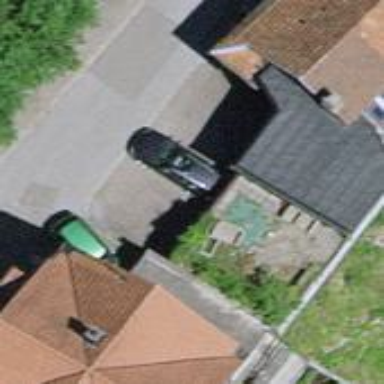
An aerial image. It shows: Group of garages.